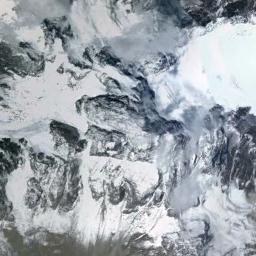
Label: snowberg